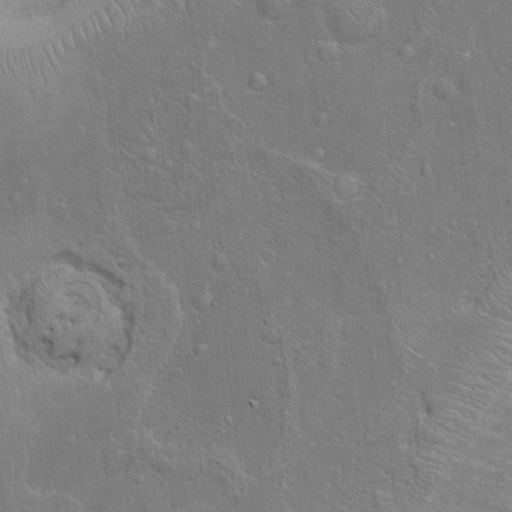
Objects detected: cone